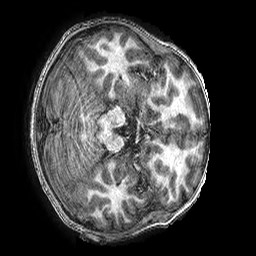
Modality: T1w
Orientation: axial
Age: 9
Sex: male
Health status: ill
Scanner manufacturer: ge
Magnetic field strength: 3 T
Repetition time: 0.00766 s
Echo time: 0.003476 s